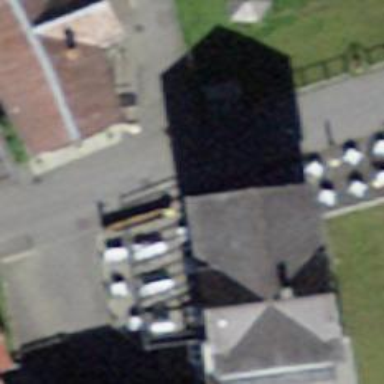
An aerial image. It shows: Restaurant.